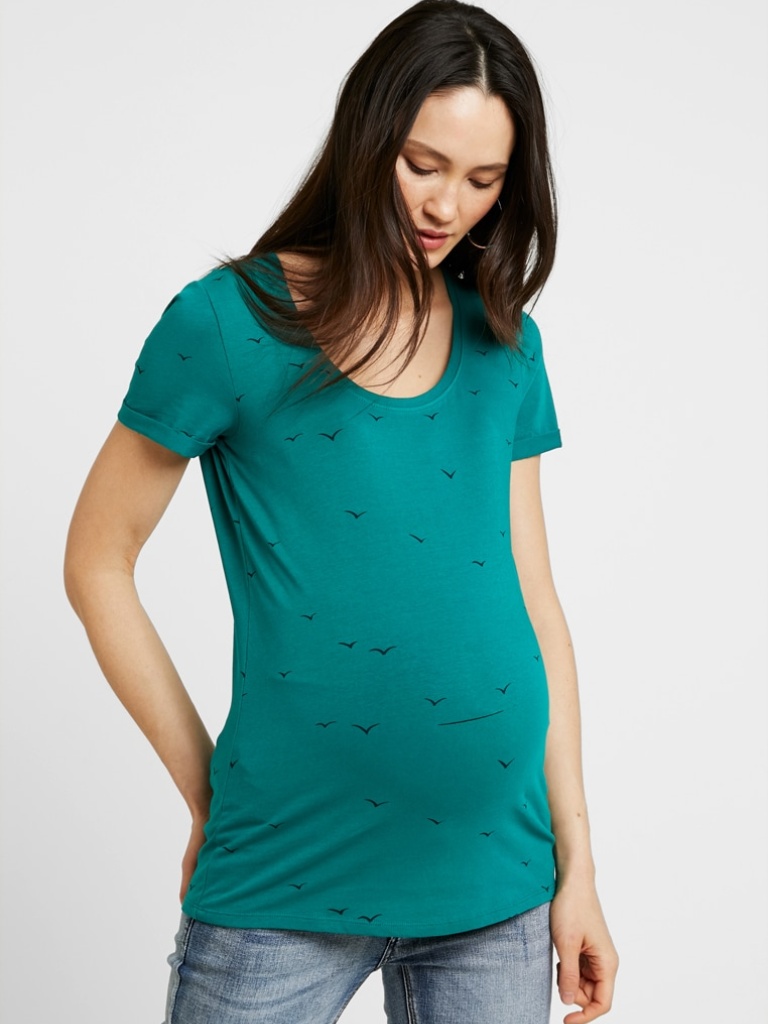
cotton relaxed short sleeve hip length Untucked scoop t-shirt